Question: I have a WCF service that returns a record from my database..I get the value from my WCF using an ajax call to it and get it as an JSON object..

That is fine..but when i want to give it using an alert like
'''
alert(myData.version);
'''
I could not get the values of it.. How do i get the values from my response ??
'''
$.ajax({
url: urlToHandler,
type: 'POST',
data:{},
dataType:'json',
contentType: 'application/json',
success: function(data) {
myData = ((data.GetUpdateVersionResult), function (key, value) {
var type;
if (value && typeof value === 'object') {
type = value.type;
if (typeof type === 'string' && typeof window[type] === 'function') {
return new (window[type])(value);
}
}
return value;
});
alert(myData[0].version);
},
error: function(data, status, jqXHR) {
alert('There was an error.');
}
}); // end $.ajax
}
'''
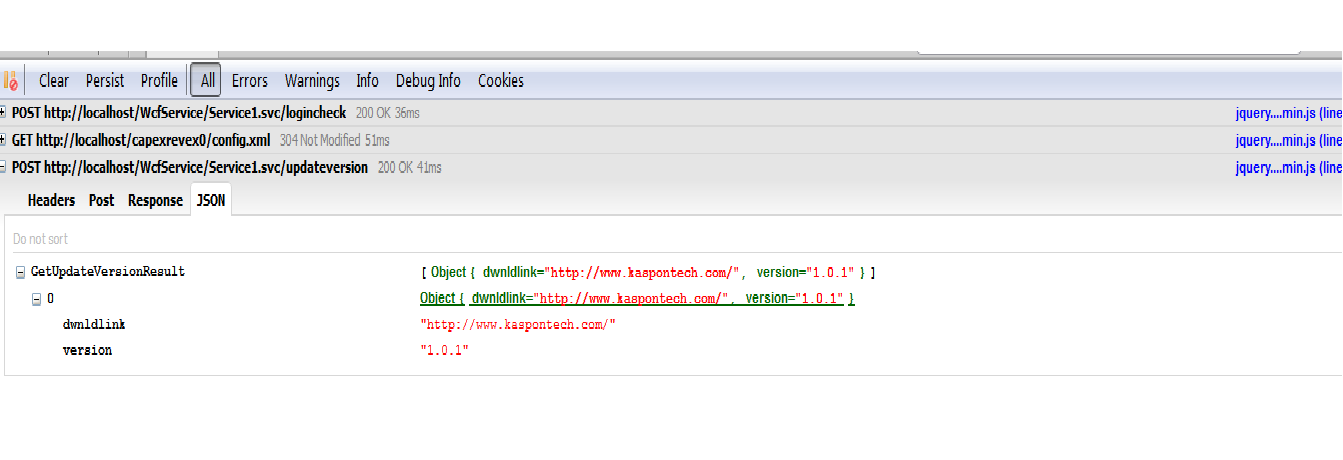
Answer: The info you are looking for is in 'data'.
'''
alert(data.GetUpdateVersionResult[0].version)
'''